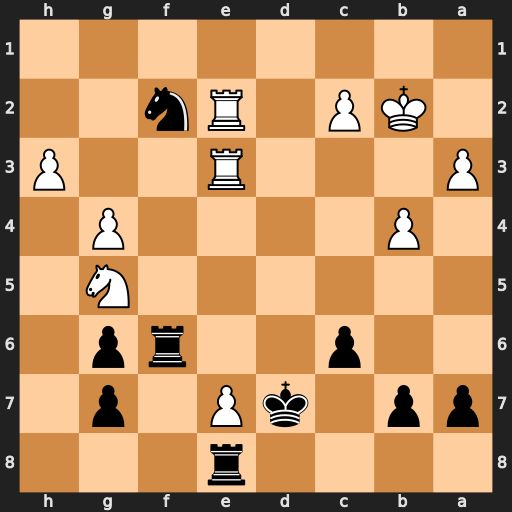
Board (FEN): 4r3/pp1kP1p1/2p2rp1/6N1/1P4P1/P3R2P/1KP1Rn2/8
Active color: b
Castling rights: -
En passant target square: -
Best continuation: Nd1+ Kb3 Nxe3